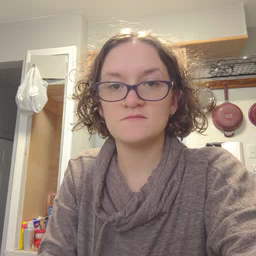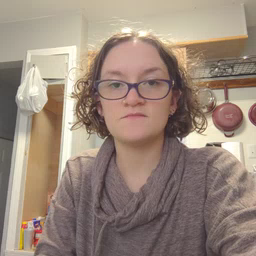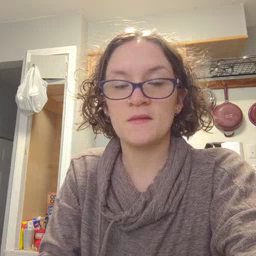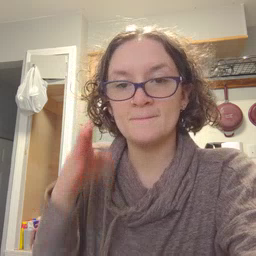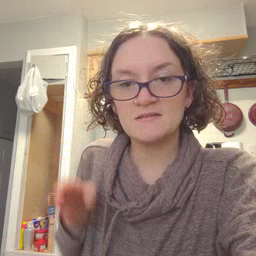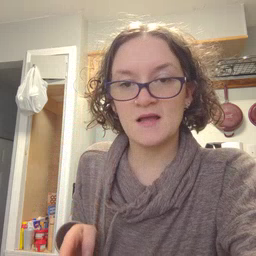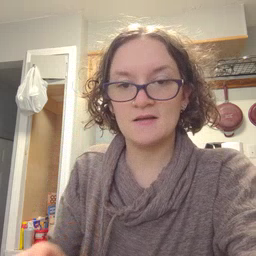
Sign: beside